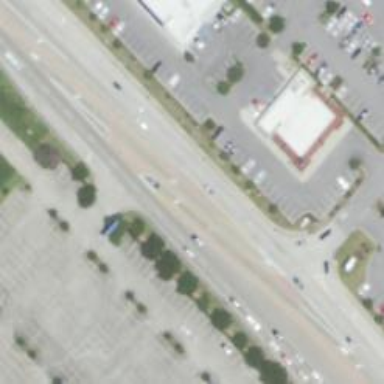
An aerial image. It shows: Primary link road with asphalt surface.